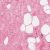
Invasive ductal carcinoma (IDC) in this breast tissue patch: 0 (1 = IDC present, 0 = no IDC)